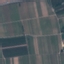
Land use / land cover: PermanentCrop